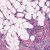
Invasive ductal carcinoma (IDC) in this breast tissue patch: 1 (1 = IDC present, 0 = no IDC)